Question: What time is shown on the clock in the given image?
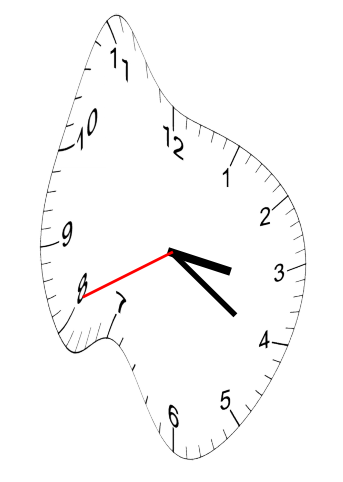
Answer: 03:20:41